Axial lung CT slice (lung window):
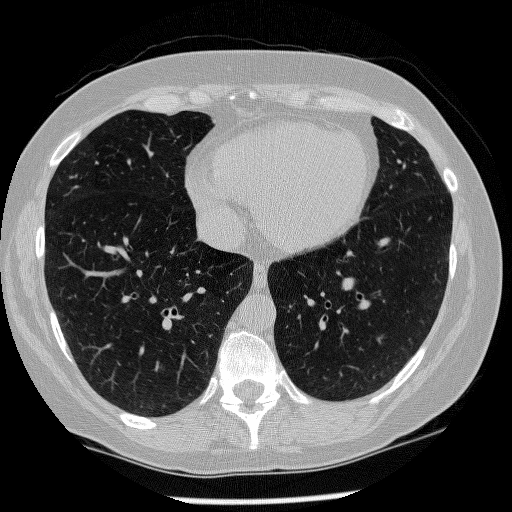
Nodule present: no